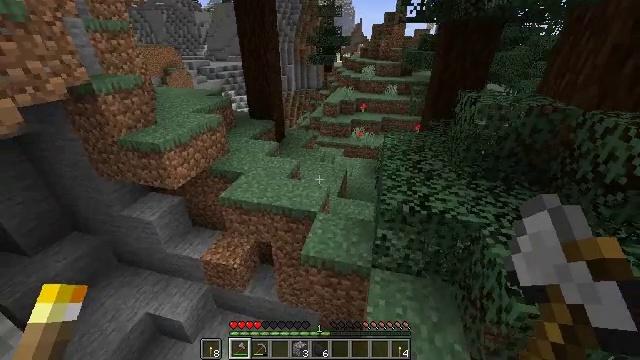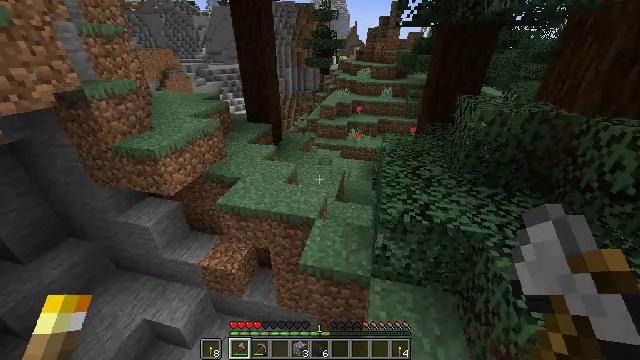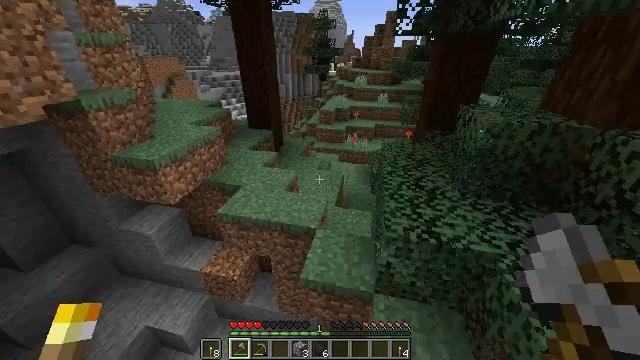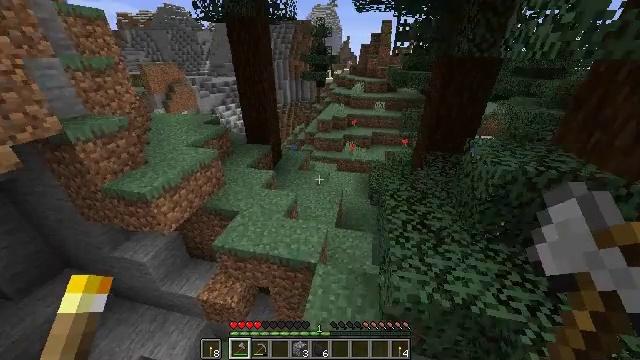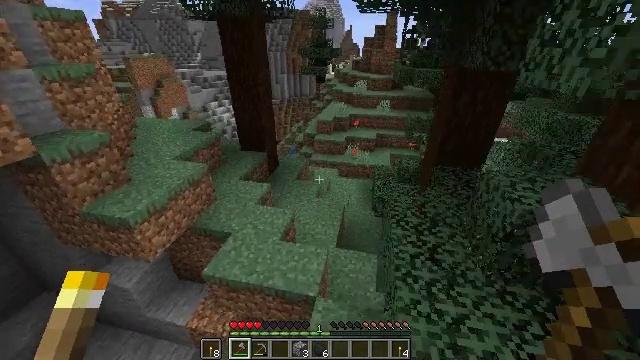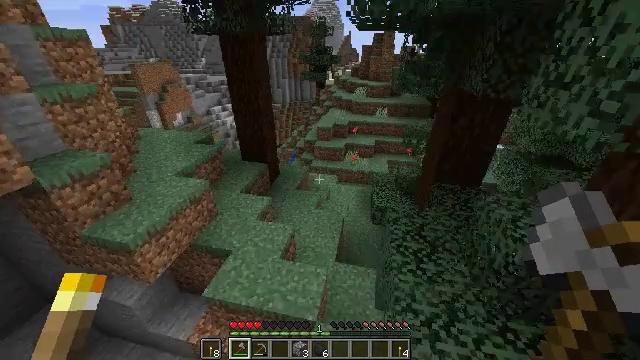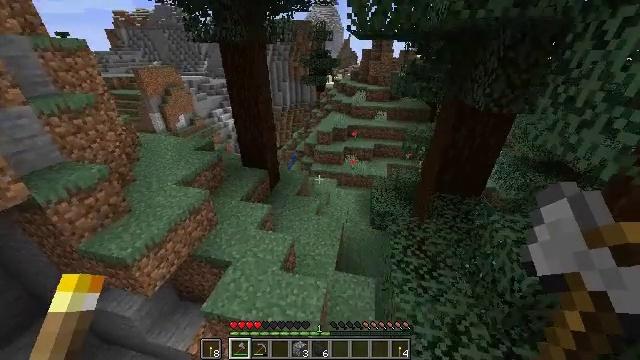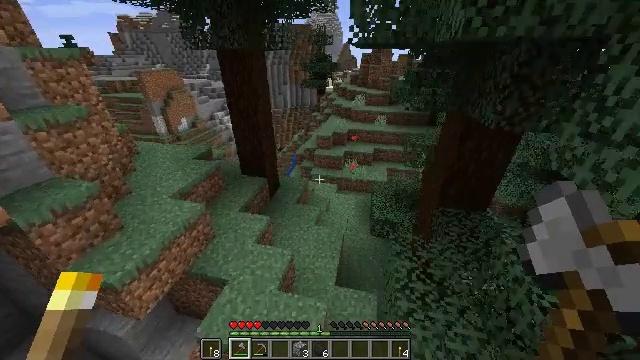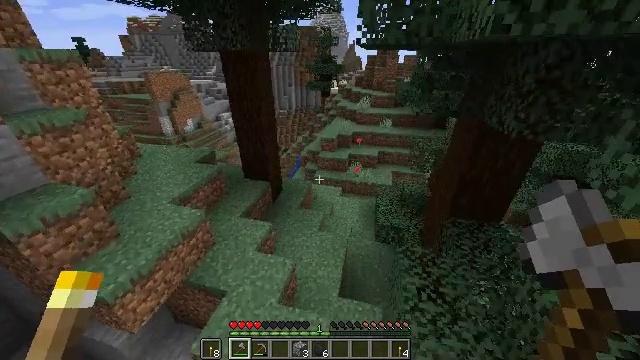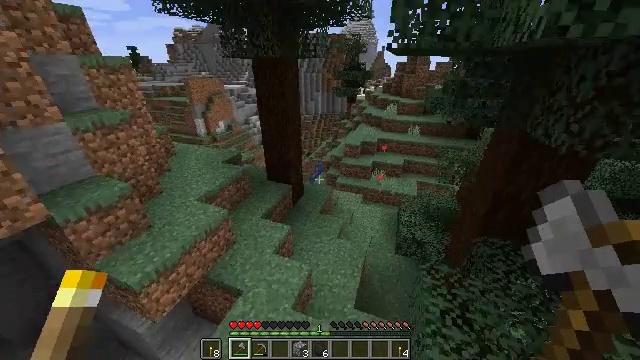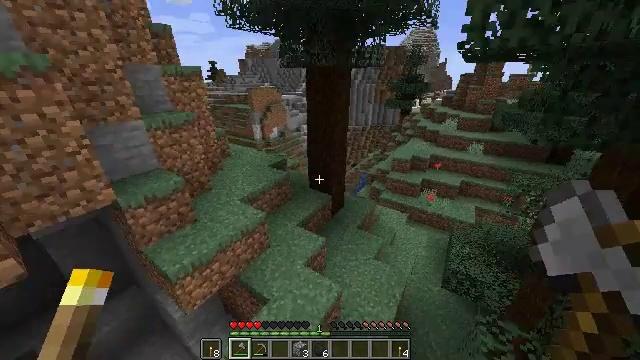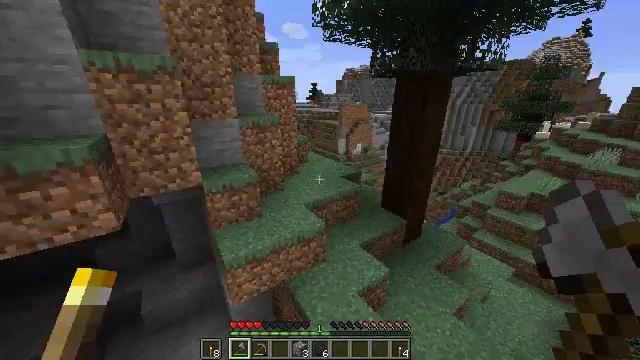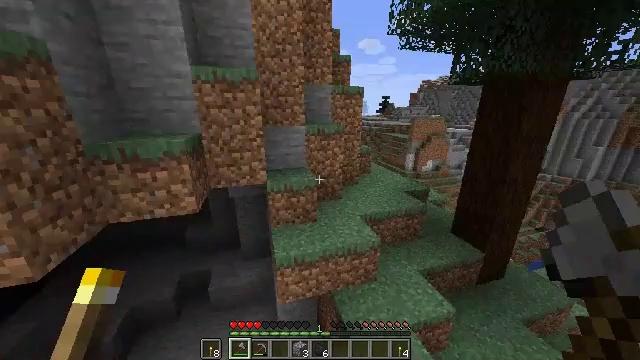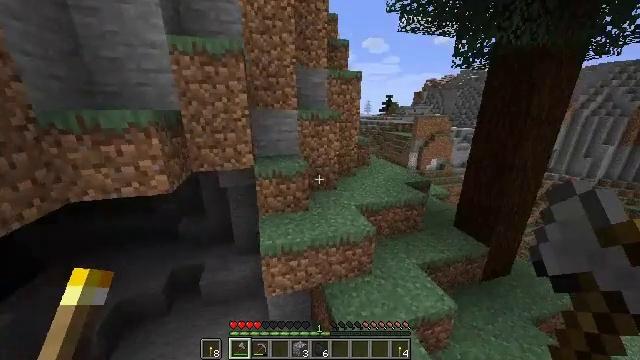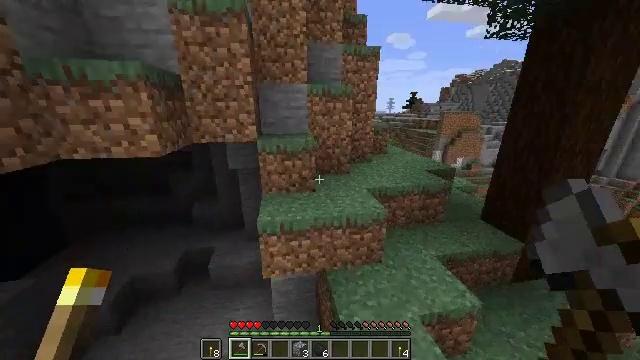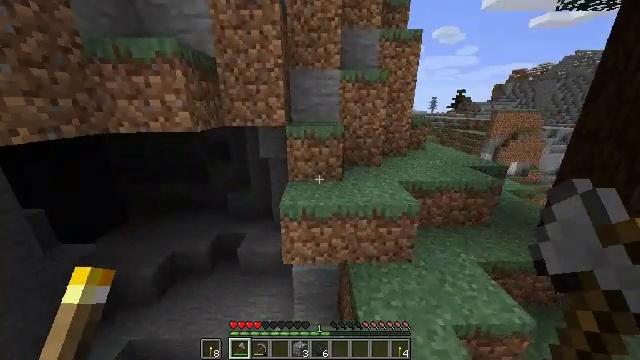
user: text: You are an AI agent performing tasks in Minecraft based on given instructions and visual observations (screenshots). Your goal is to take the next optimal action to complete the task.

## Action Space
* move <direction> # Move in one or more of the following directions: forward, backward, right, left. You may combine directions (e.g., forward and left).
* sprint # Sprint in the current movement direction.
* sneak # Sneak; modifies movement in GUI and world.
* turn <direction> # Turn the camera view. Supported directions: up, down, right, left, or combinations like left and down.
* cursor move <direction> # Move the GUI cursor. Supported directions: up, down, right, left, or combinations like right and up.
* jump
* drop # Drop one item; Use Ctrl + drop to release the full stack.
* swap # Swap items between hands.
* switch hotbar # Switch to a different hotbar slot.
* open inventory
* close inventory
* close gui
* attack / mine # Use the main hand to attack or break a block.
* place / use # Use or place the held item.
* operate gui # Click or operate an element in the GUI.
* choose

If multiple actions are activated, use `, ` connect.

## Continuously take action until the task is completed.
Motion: motion action
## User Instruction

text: Kill mobs.
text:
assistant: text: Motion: move forward, sprint
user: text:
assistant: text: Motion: move forward, sprint
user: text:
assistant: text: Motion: move forward, sprint, jump
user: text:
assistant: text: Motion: move forward, sprint, jump
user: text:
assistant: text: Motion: move forward, sprint, jump
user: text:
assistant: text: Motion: move forward, sprint, jump
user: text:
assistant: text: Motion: move forward, sprint, jump
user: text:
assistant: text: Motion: move forward, sprint, turn left, jump
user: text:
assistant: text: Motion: move forward, sprint, turn left and up, jump
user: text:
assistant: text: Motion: move forward, sprint, turn left and up, jump
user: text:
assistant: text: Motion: move forward, sprint, turn left and up, jump
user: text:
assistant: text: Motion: move forward, sprint, turn left and up
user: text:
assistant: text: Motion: move forward, sprint
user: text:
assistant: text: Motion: move forward, sprint, turn left
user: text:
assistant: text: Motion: move forward, turn left
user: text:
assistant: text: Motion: move right, turn left
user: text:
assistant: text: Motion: move right, turn left
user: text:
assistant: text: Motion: move right, turn left
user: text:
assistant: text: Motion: move right, turn left and up
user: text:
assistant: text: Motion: no_op
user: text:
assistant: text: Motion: no_op
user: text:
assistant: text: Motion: no_op
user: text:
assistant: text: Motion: no_op
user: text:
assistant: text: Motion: move forward, turn right
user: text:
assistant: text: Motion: move forward, turn right
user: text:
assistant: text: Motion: no_op
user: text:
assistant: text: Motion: no_op
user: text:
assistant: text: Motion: no_op
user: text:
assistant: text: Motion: no_op
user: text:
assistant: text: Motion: turn down